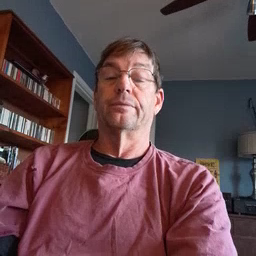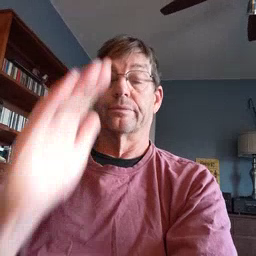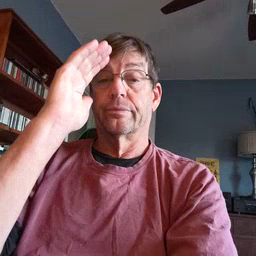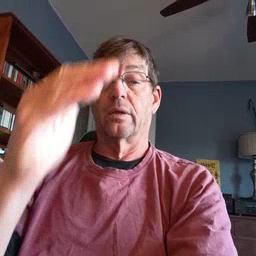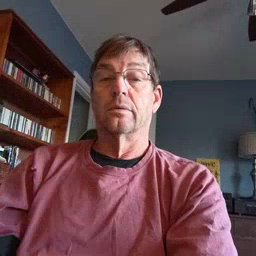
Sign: hello